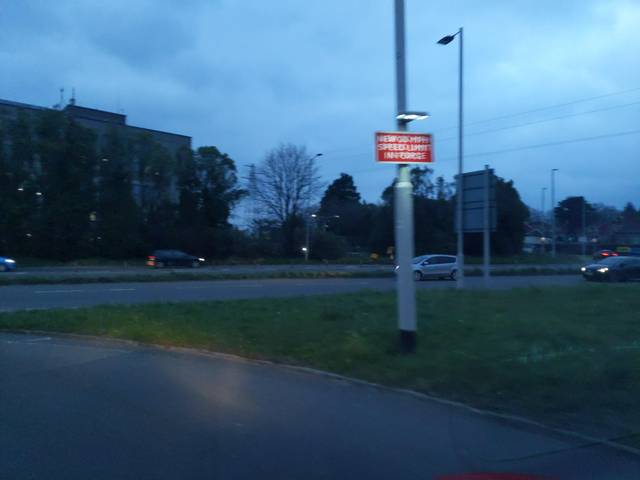
Region: United Kingdom
Coordinates: 50.41, -4.132